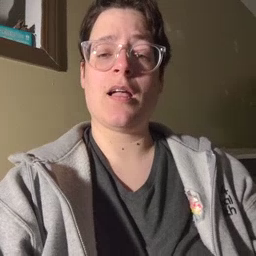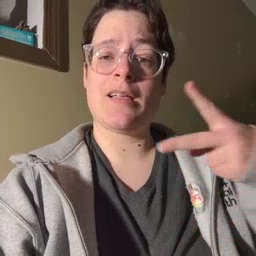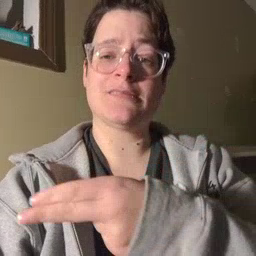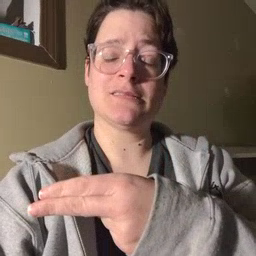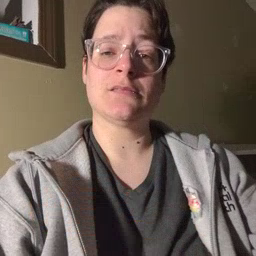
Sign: cut